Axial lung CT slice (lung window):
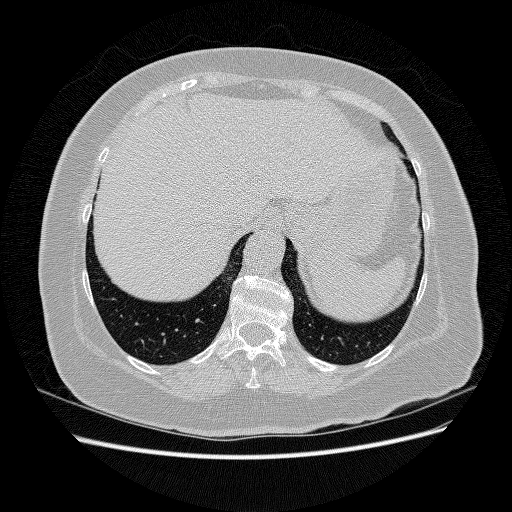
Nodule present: no